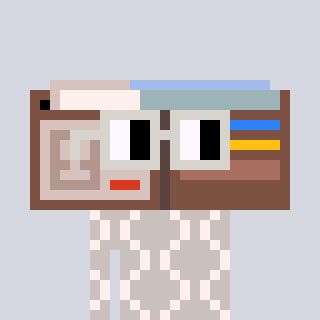
a pixel art character with square light gray glasses, a wallet-shaped head and a foggrey-colored body on a cool background